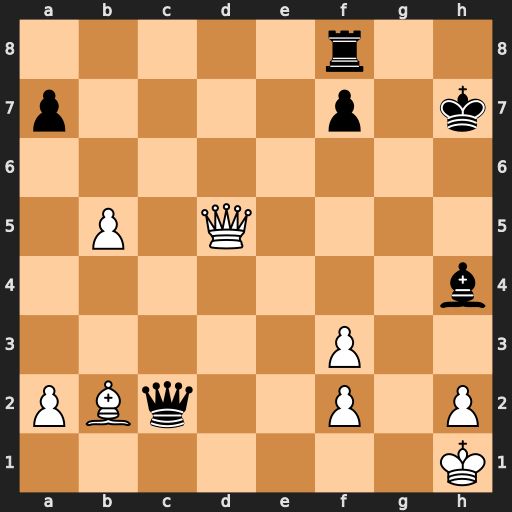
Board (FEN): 5r2/p4p1k/8/1P1Q4/7b/5P2/PBq2P1P/7K
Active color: w
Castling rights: -
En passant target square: -
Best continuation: Qh5+ Kg8 Qh8#